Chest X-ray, AP view. Patient: 63 years old, sex M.
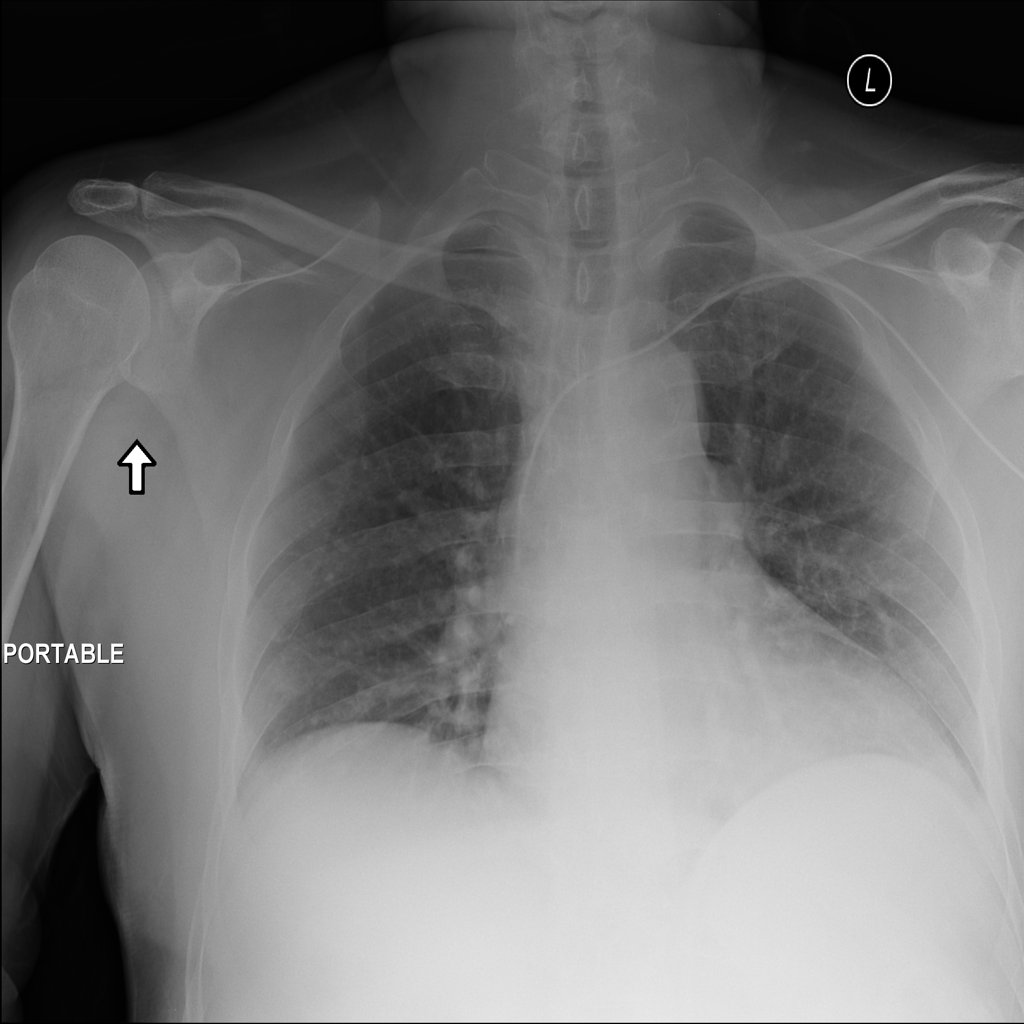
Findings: No Finding